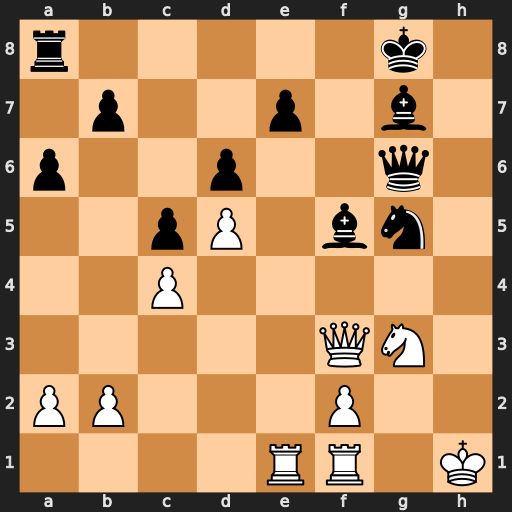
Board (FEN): r5k1/1p2p1b1/p2p2q1/2pP1bn1/2P5/5QN1/PP3P2/4RR1K
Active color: w
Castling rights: -
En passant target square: -
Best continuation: Qxf5 Qh6+ Kg2